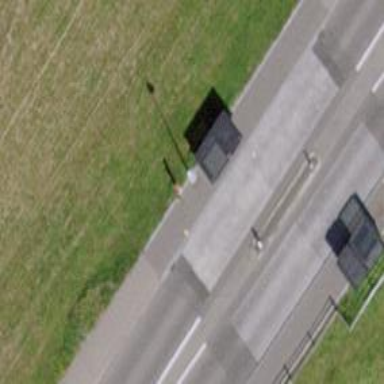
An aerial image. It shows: Bus stop with shelter. It is platform for public transport.